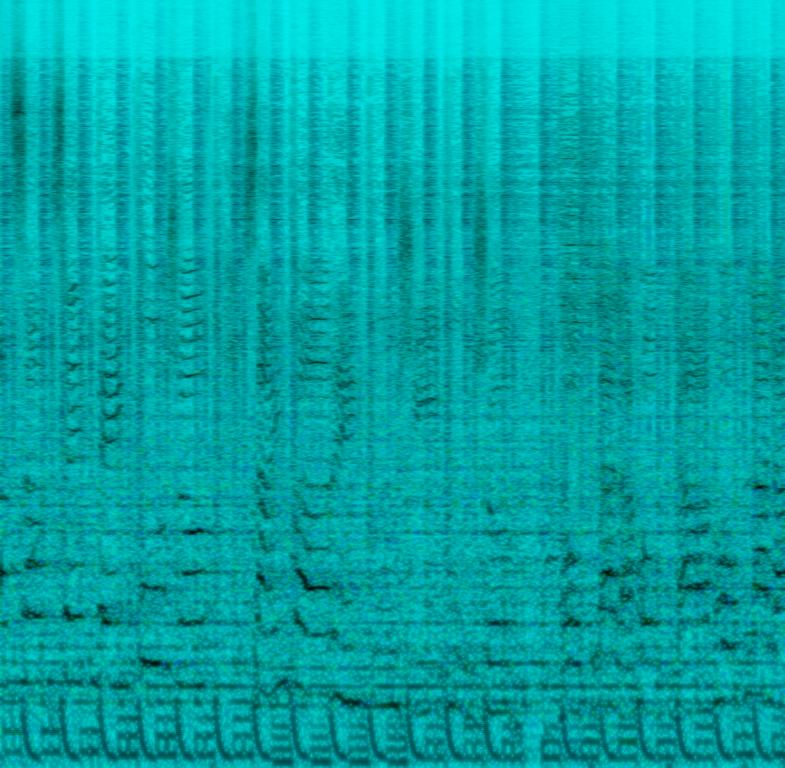
This song contains a female voice singing along to a digital drum playing a four on the floor beat with a kick on every beat and a hi hat on the backbeat. A digital bass and long digital pad sounds are creating an atmosphere. This song may be playing on a tv-show.